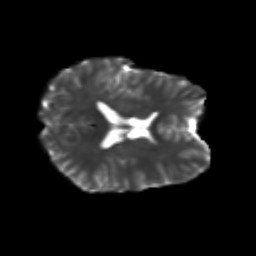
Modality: T2w
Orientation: axial
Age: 20
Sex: female
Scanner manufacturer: siemens
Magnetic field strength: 3 T
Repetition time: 3.5 s
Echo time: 0.104 s